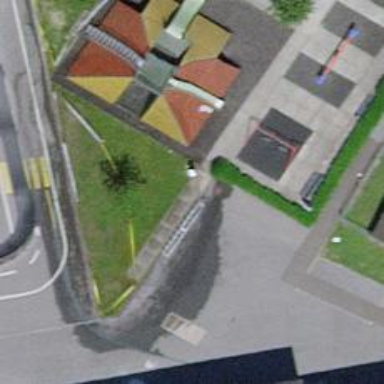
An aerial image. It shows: Bicycle parking area with wall loops.